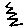
Label: zigzag